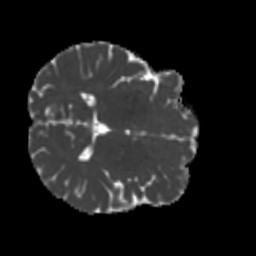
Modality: MD
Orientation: axial
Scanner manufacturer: siemens
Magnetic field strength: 3 T
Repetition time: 4 s
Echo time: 0.0594 s